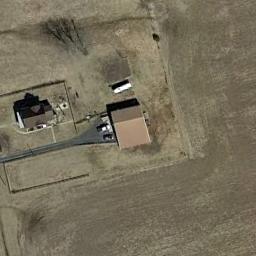
Label: residential